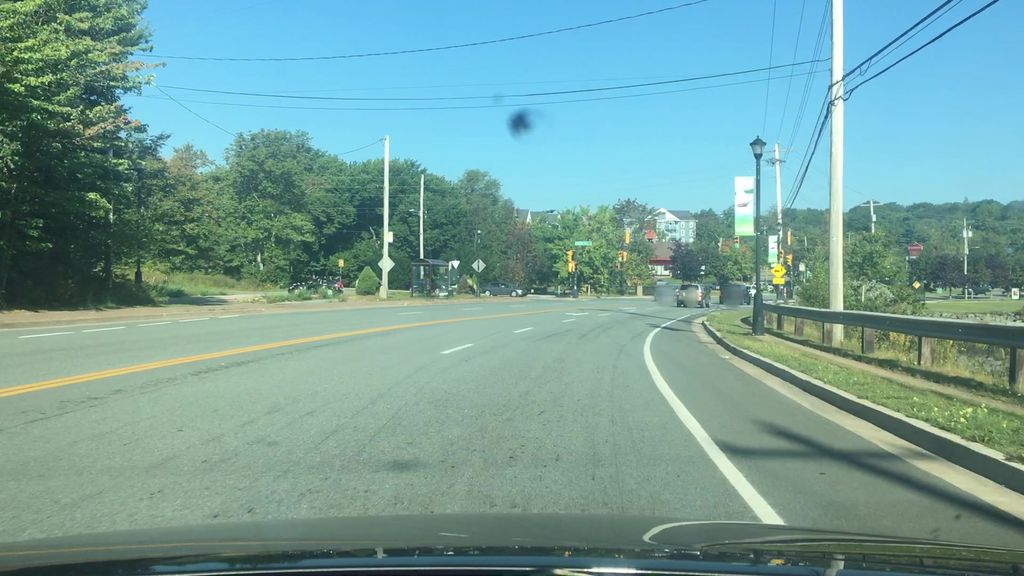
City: halifax